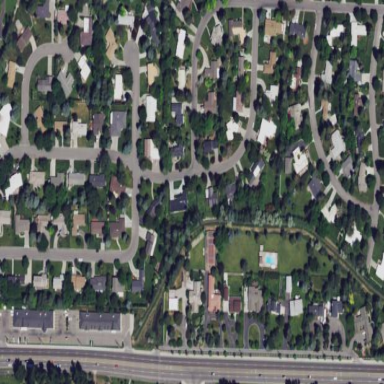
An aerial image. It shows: Residential area.